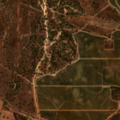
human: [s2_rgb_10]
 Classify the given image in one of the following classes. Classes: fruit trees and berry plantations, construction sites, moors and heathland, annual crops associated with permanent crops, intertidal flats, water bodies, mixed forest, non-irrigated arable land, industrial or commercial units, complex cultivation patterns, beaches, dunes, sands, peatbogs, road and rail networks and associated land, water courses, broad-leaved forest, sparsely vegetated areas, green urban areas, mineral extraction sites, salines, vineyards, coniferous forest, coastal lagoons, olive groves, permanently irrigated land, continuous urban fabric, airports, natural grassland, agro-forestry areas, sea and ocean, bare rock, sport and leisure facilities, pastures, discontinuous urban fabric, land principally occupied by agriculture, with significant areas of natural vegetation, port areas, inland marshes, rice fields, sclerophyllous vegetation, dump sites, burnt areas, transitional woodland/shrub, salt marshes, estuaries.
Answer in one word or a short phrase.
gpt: olive groves, agro-forestry areas